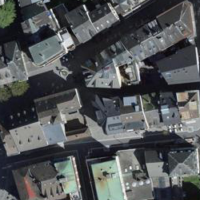
EUNIS habitat code: 54
Species observed at this site:
Lathyrus vernus